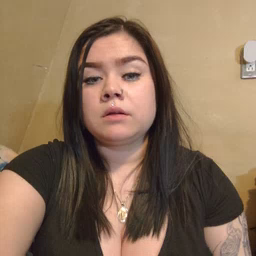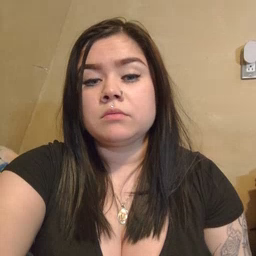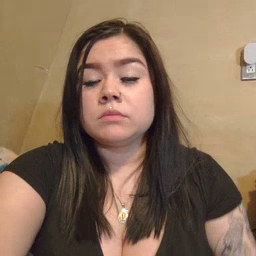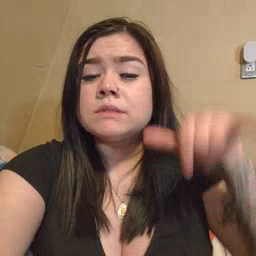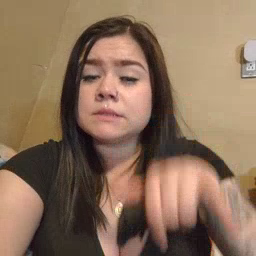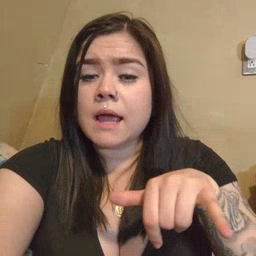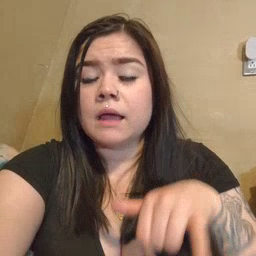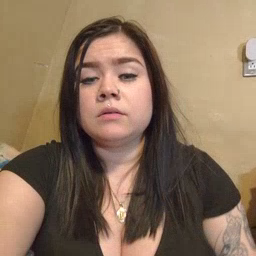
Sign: stay